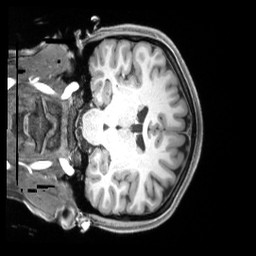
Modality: T1w
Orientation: coronal
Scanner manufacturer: siemens
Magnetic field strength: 3 T
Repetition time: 2.5 s
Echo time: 0.00218 s